Question: I'm creating an app that uses only 'Storyboard' (no separate xib-s).
Here is a screenshot of how my storyboard looks:

Each of the three view controllers (one with "infinite" and "Levels" labels, one with two switches, and one with some label), is assigned correctly to .h and .m files.
And here's my issue - how to call something like 'ViewDidLoad' or 'ViewWillAppear', or 'ViewDidAppear'?
I tried to call
'-(void)willMoveToSuperview:(UIView *)newSuperview', but it doesn't work as 'viewDidLoad'.
How to solve it?
---
And, in OptionsController.m, I can't call any of viewDid... or viewWill... functions
---
In interface, I had heritance from UIView. I changed it to UIViewController, and now I have all those methods, but now when I click on a button that should present "OptionsController", I get an error :[OptionsController _setViewDelegate:]: unrecognized selector sent to instance 0x8ab94e0'" - Artur Bartczak 1 hour ago delete
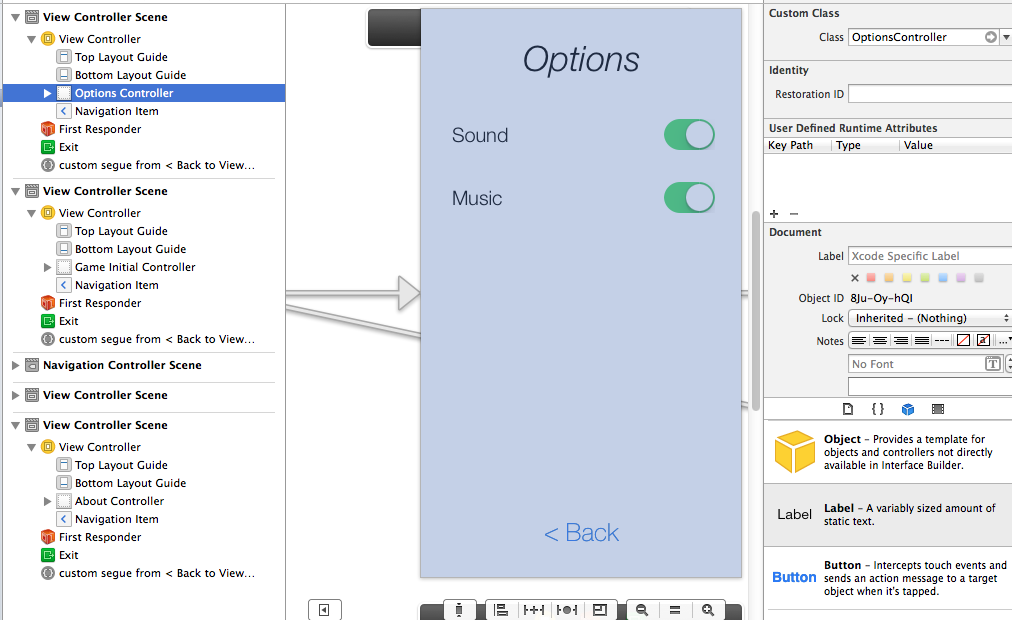
Answer: For each viewcontroller in your storyboard you have to add a .h and .m file to your project. the name of the file is the class name you entered in the inspector in your storyboard for the viewcontroller. so if you have a MainViewController of type UITableViewController you have to add the file via "new file" to your project. then in this files you call viewDidLoad and the other.
for your storyboard: select the first entry "ViewController". in the inspector(right panel), under custom class enter a unique class name, OptionsViewController for example. then select the project panel(left panel), select the left icon for file browsing. right click and select "new file". in the dialog select ios->cocoa touch->objective c class then next. now enter exactly the same name as in storyboard under custom class. for subclass select the parent class, if you drag a UIViewController in your storyboard, you have to enter here the same.
next select the directory to save and click create.
now if you click on the new created .m file you see the method viewDidLoad which you now can modify.